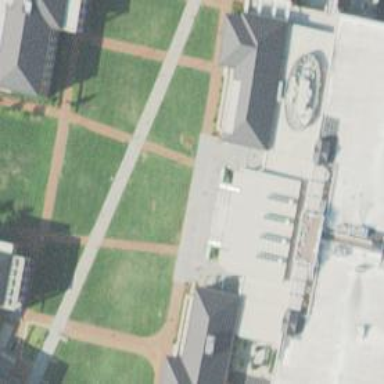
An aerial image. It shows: View of university building.